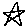
Label: star